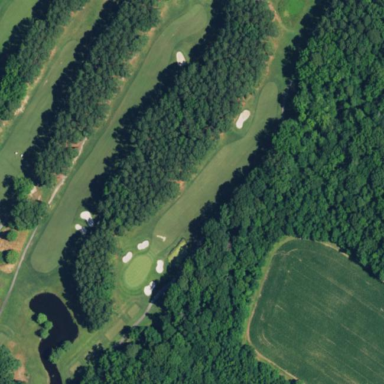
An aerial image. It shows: Golf fairway surrounded by grass.